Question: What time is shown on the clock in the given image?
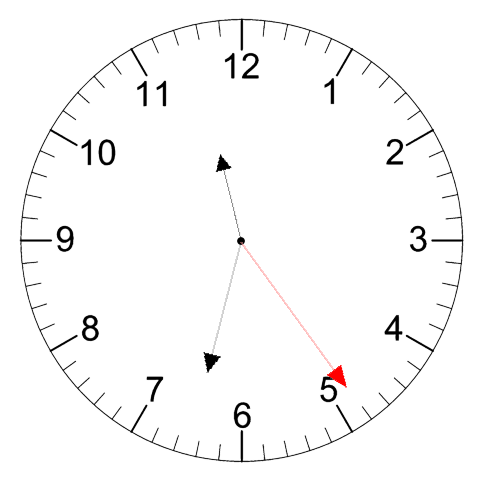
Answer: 11:32:24